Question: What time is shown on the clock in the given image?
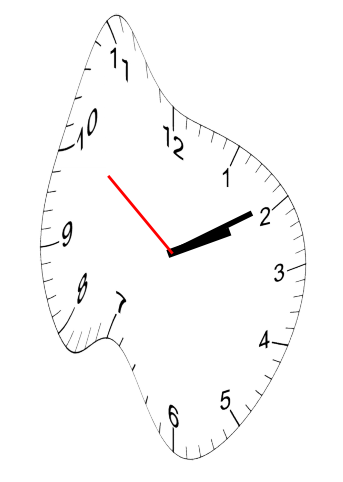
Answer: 02:09:51